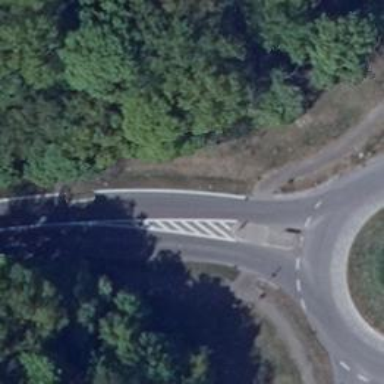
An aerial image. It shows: Crossing with island in the road.